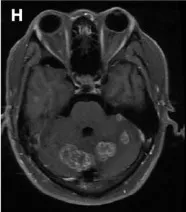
Brain MRI images of the patient. And irregular ring enhancement after injection of Gd-DTPA.
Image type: radiology (mri)